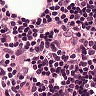
Metastatic tissue present: no